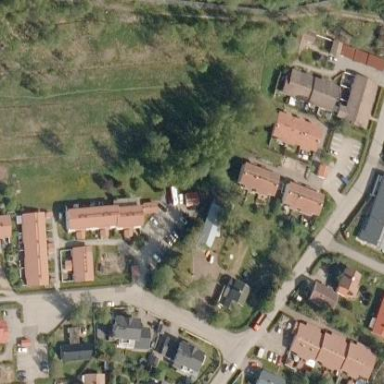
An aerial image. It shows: Residential area.